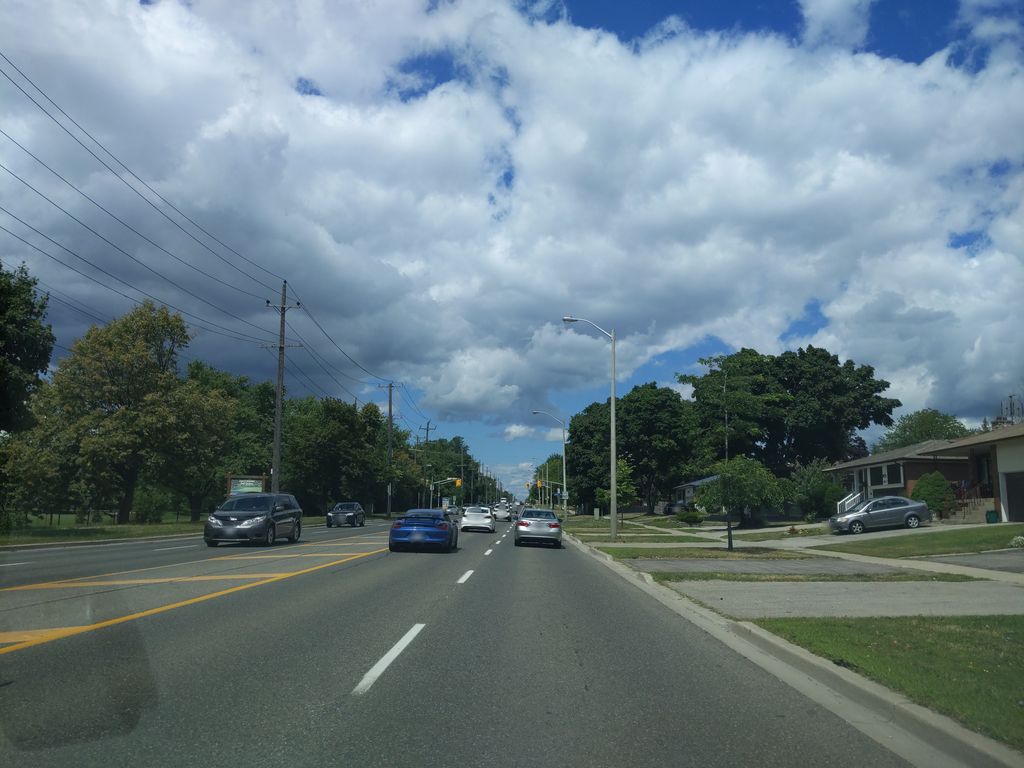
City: toronto